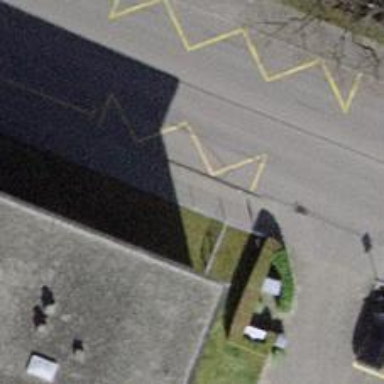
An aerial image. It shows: Bus stop with sheltered platform for public transport.